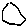
Label: hexagon